Chest X-ray:
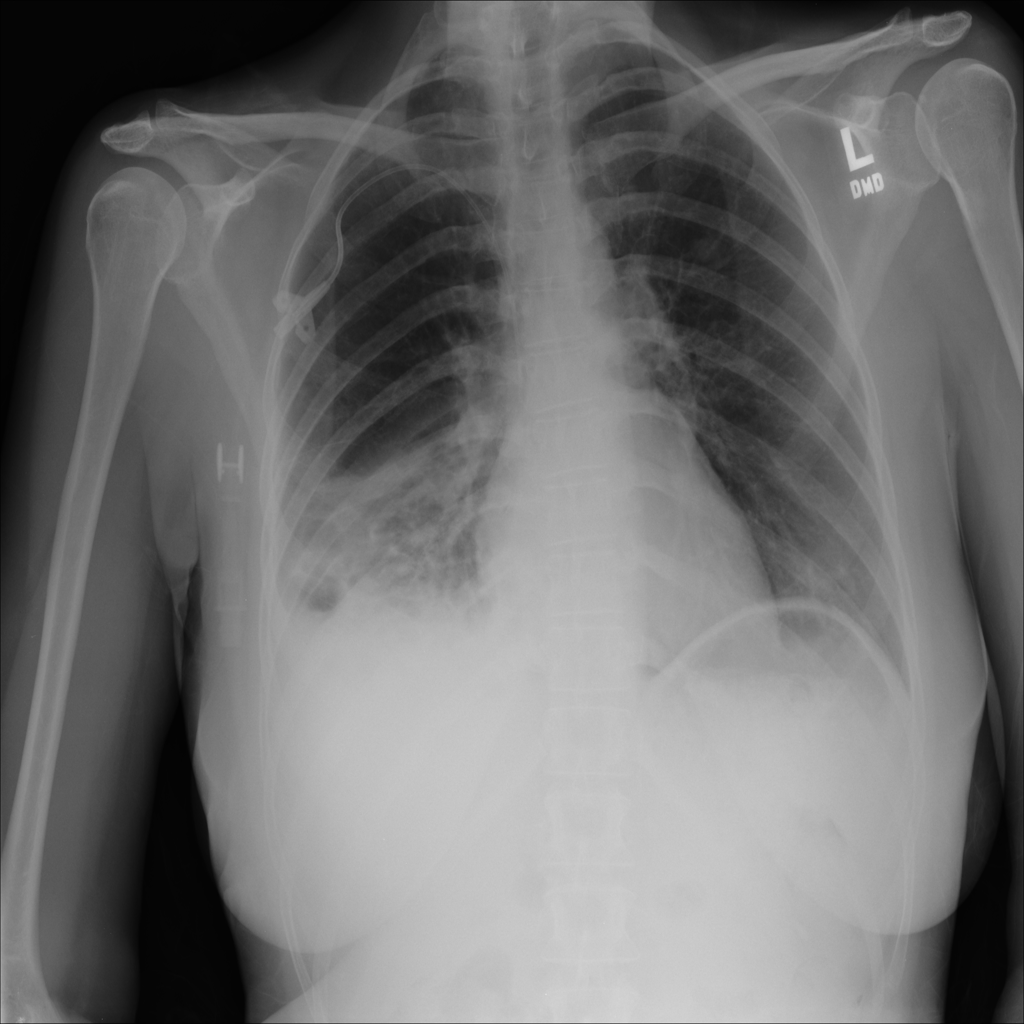
Findings: Consolidation, Effusion
No abnormal finding: no